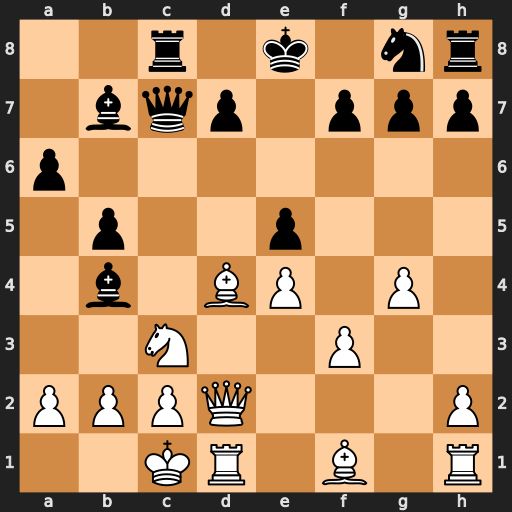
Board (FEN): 2r1k1nr/1bqp1ppp/p7/1p2p3/1b1BP1P1/2N2P2/PPPQ3P/2KR1B1R
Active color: w
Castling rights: k
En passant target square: -
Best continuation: Bxe5 Qxe5 Qxd7+